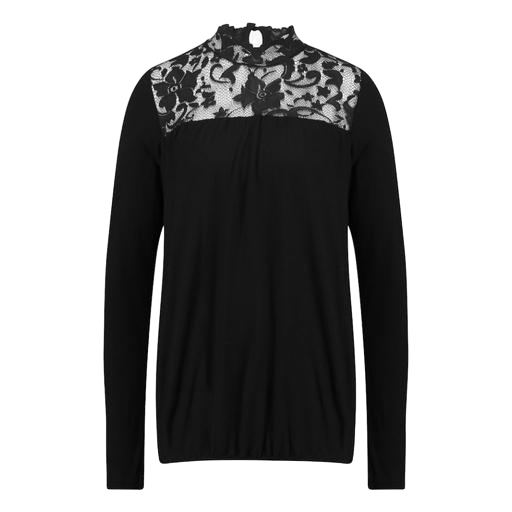
black plus size lace-yoke jersey t-shirt, black lace-yoke jersey tee, black lace-yoke jersey t-shirt, white background